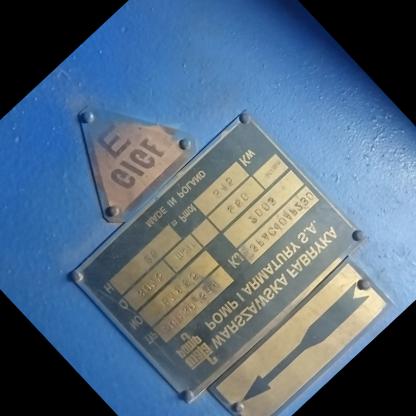
Klasa: tabliczka-znamionowa